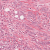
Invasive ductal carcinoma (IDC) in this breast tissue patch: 1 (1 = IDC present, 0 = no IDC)